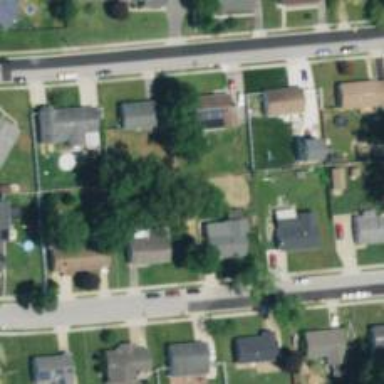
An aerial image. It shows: Residential area within neighborhood.